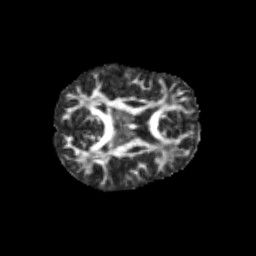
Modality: FA
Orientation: axial
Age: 10
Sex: male
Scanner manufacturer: siemens
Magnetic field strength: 3 T
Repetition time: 3.8 s
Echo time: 0.07 s